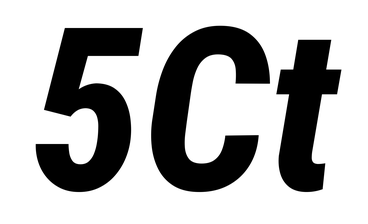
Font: Roboto-Italic_Condensed_ExtraBold_Italic